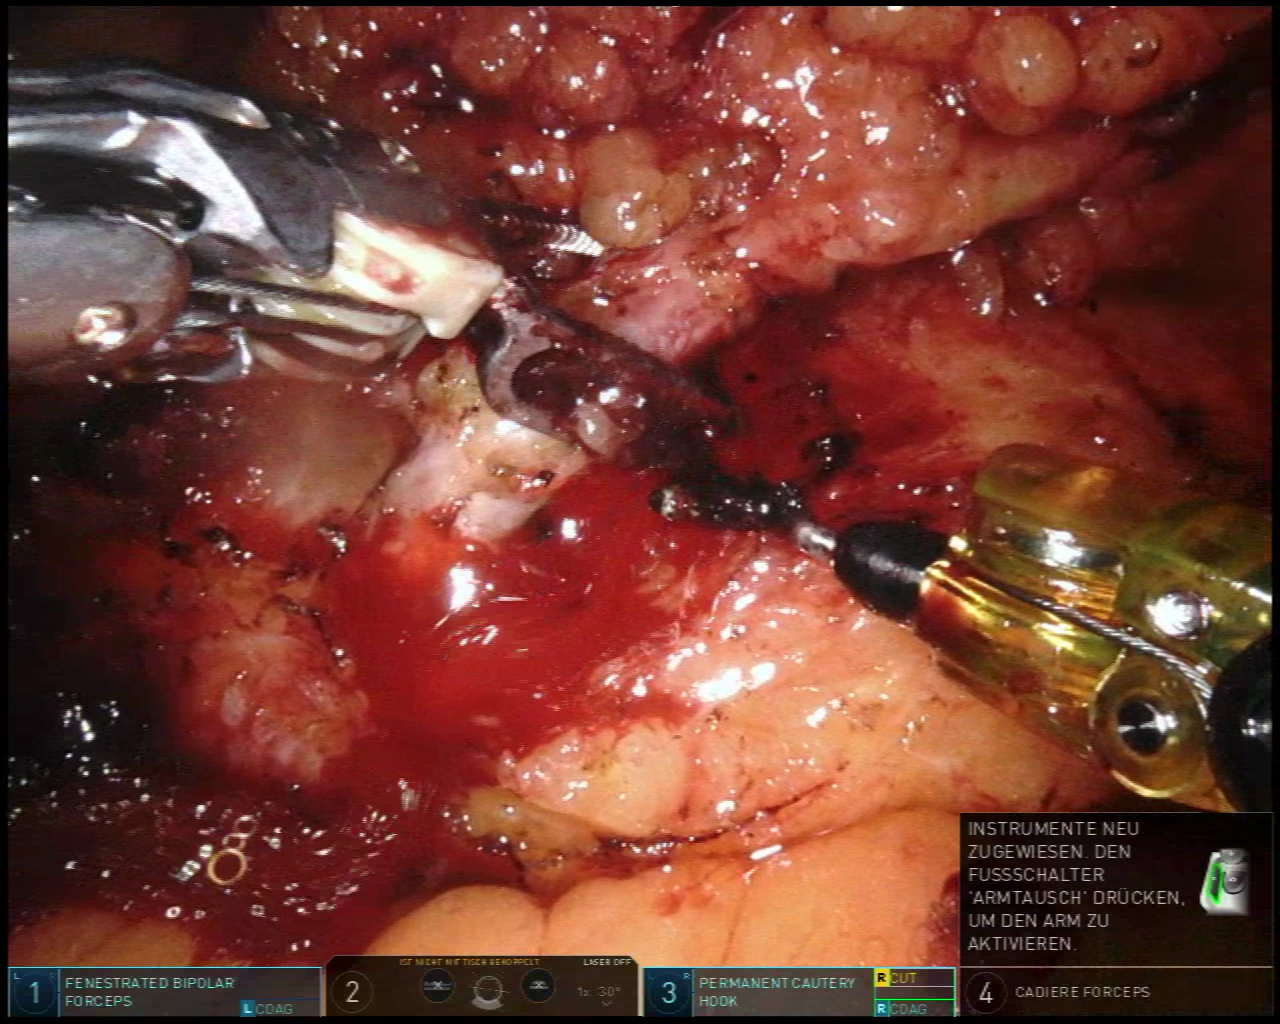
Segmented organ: inferior_mesenteric_artery
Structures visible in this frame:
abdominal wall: no
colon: no
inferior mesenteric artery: yes
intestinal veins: no
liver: no
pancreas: no
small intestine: no
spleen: no
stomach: no
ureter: no
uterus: no
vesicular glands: no